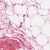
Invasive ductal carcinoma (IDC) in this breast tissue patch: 0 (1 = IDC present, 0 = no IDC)